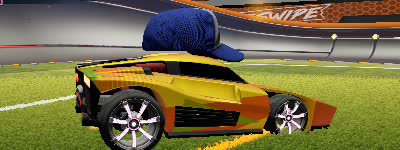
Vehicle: breakout